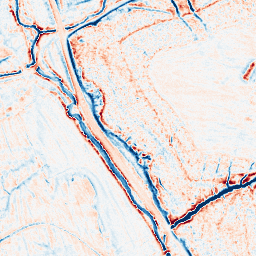
Category: edge_preserving
Decomposition family: anisotropic_diffusion
Decomposition parameters: iterations: 50
kappa: 30
gamma: 0.05
Upsampling method: quadratic
Upsampling parameters: scale: 2
Upsampling scale: 2